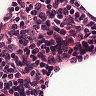
Metastatic tissue present: no